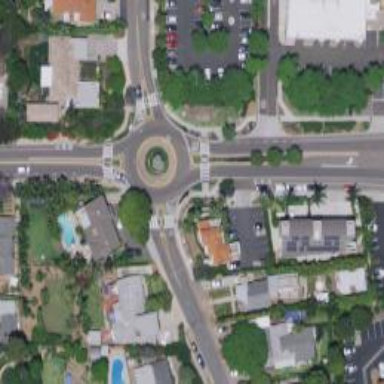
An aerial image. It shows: Roundabout at primary highway.